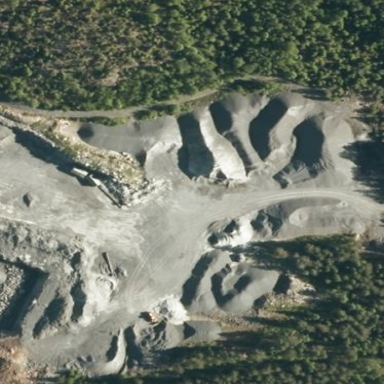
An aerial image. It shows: Quarry area.